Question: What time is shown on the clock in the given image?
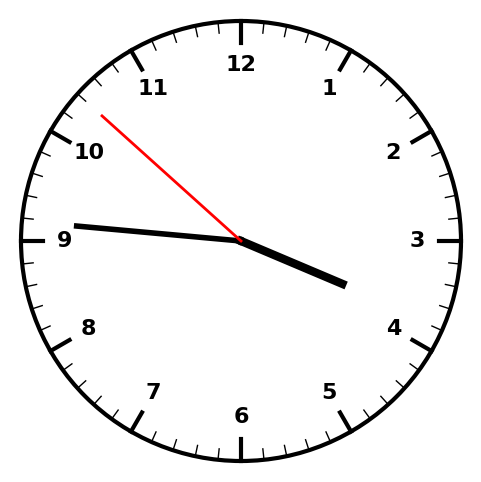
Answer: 03:45:52